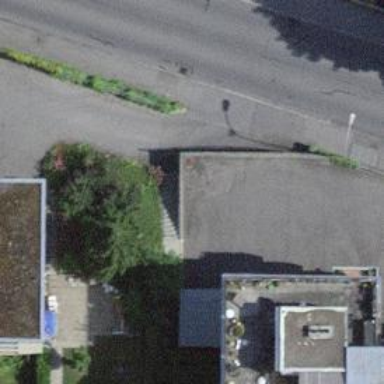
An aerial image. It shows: Footway along the road.